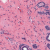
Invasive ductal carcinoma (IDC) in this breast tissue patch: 0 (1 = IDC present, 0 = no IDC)